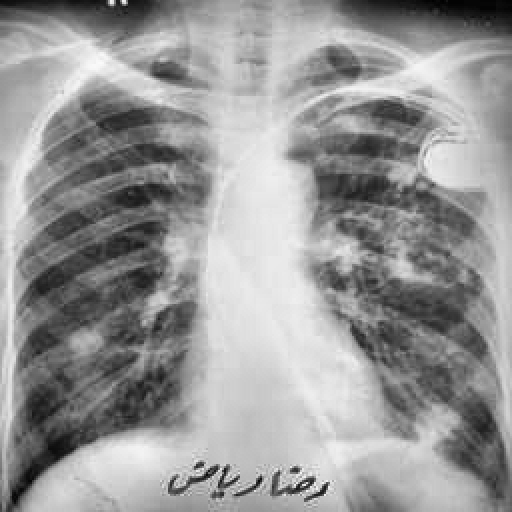
Finding: TUBERCULOSIS